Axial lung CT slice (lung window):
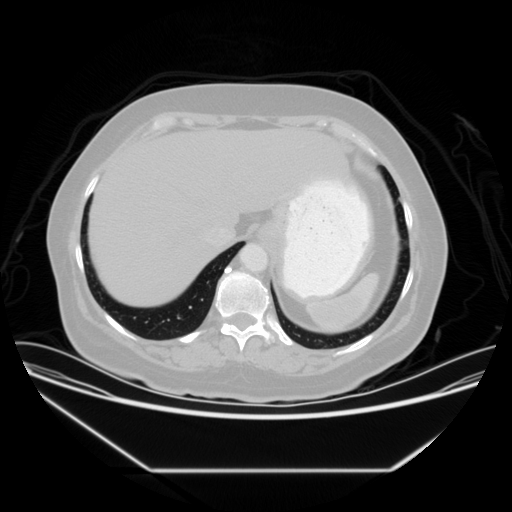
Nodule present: no